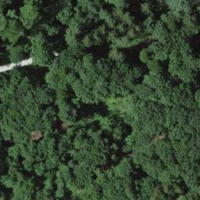
EUNIS habitat code: 41
Species observed at this site:
Helicigona lapicida